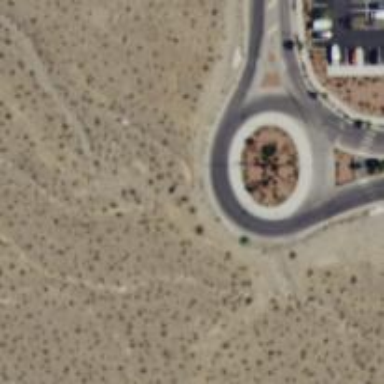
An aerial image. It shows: Residential road that intersects with roundabout.